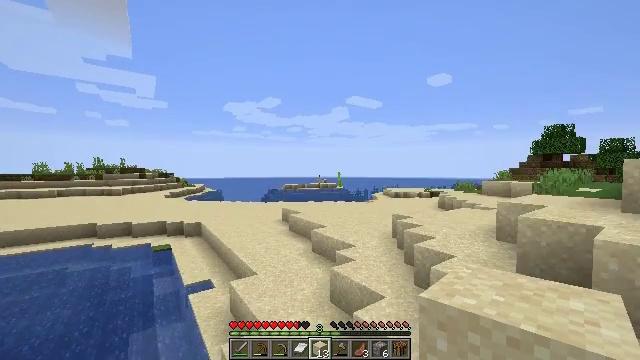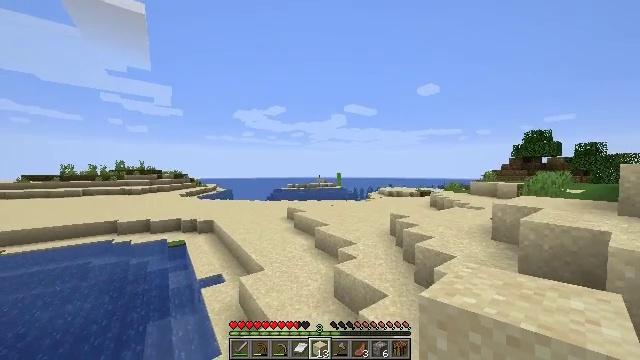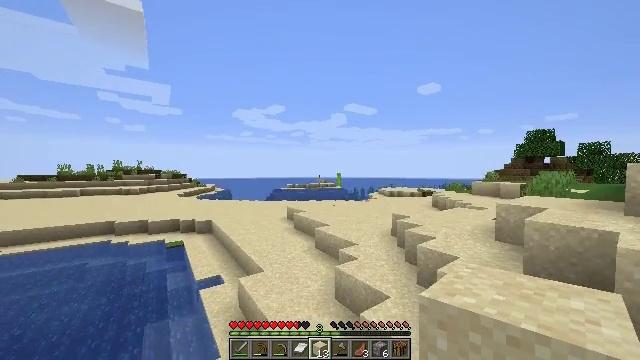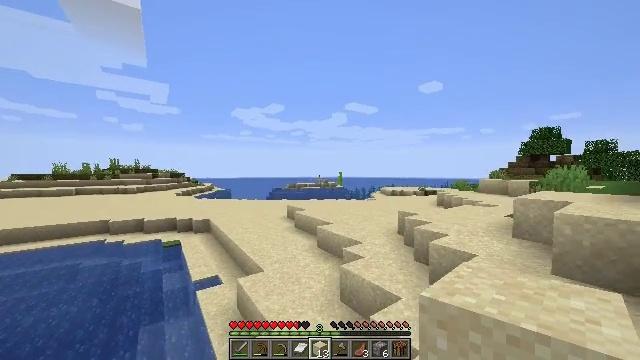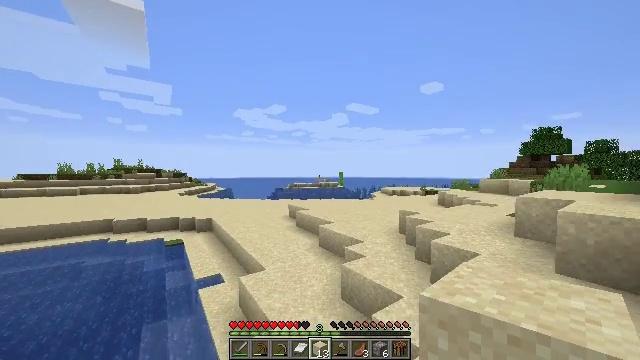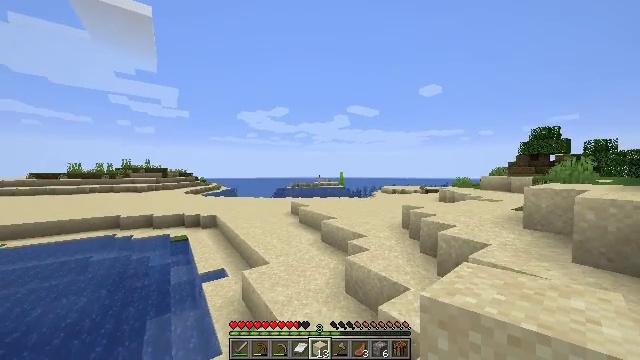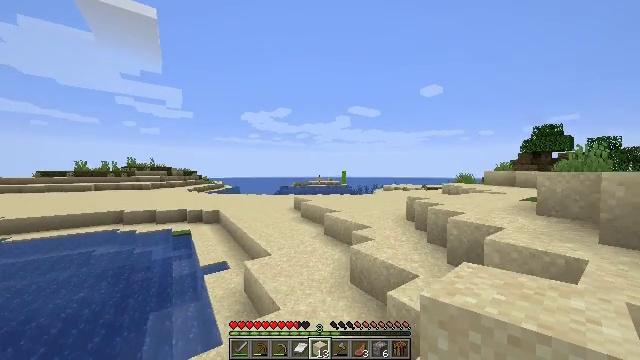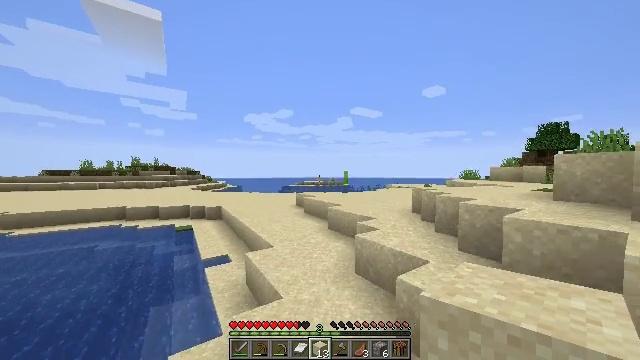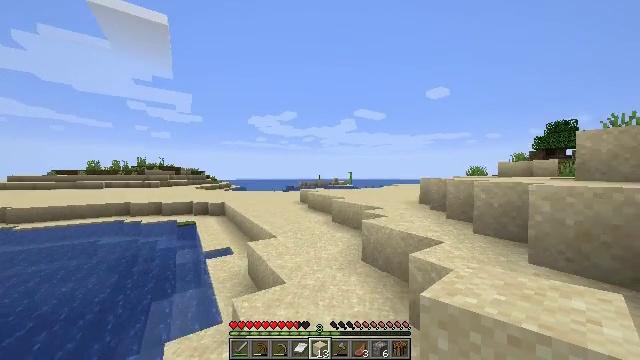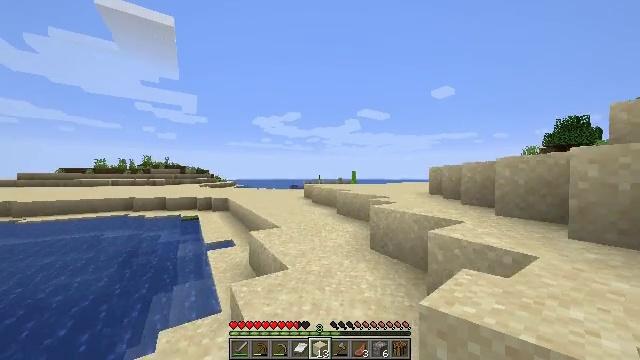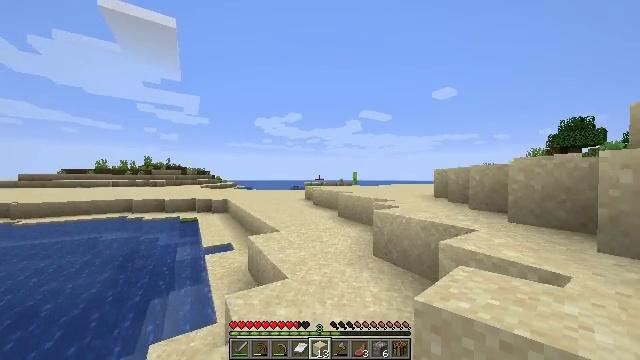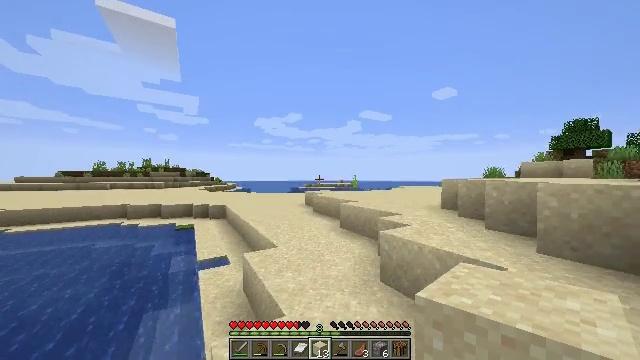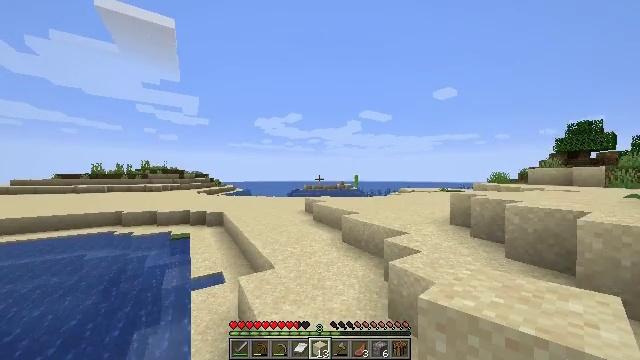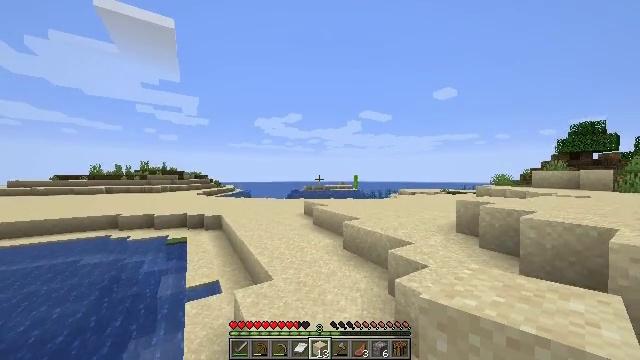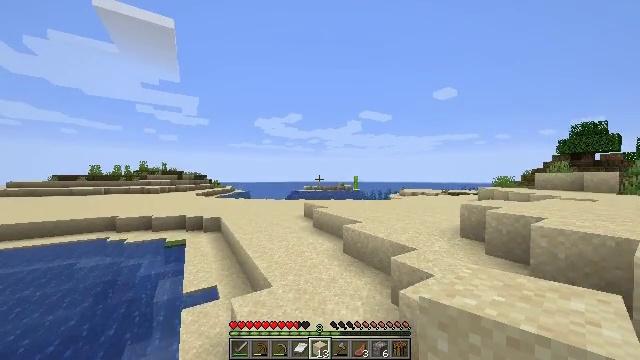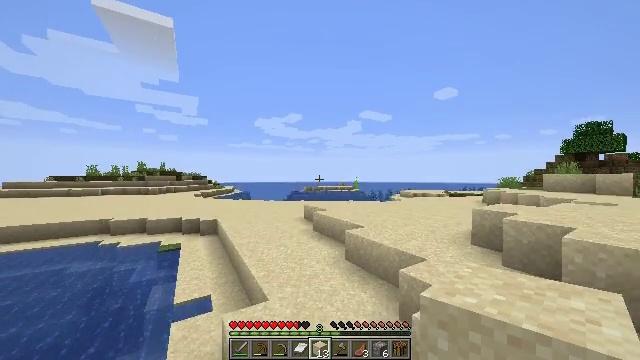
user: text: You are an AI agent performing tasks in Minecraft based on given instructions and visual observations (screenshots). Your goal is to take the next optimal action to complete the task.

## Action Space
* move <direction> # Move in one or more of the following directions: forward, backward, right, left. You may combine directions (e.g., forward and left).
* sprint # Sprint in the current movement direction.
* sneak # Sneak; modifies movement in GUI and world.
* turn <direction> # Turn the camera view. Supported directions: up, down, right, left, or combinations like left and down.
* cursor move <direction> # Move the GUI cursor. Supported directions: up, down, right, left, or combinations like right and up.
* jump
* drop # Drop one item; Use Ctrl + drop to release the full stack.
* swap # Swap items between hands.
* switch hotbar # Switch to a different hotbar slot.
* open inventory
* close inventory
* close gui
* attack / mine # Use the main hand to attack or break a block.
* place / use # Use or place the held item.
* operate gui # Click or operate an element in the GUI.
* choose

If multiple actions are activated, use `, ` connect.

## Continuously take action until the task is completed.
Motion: motion action
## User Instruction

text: Collect sugar cane near water sources.
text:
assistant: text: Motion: move forward, sprint, jump
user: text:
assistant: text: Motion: move forward, sprint, jump
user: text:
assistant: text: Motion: move forward, sprint, jump
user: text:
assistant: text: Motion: move forward, sprint, jump
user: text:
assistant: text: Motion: move forward, sprint, jump
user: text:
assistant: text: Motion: move forward, sprint, jump
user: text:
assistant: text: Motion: move forward, sprint, jump
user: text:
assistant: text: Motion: move forward, sprint
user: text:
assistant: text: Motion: move forward, sprint, turn left, jump
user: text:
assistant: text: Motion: move forward, sprint, jump
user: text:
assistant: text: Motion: move forward, sprint, jump
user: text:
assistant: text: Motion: move forward, sprint, jump
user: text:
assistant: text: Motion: move forward, sprint, jump
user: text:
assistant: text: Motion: move forward, sprint
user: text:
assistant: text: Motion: move forward, sprint
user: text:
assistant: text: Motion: move forward, sprint
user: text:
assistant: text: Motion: move forward, sprint
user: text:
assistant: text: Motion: move forward, sprint
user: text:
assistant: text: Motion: move forward, sprint
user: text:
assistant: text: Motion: move forward, sprint
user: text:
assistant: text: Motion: move forward, sprint, turn left
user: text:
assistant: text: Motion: move forward, sprint, turn left
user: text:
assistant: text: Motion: move forward, sprint, turn left
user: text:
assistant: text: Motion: move forward, sprint, turn left
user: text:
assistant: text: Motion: move forward, sprint, turn left
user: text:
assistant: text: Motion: move forward, sprint, turn left
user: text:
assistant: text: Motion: move forward, turn left
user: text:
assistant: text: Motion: move forward, turn left
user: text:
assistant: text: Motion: move forward, turn left
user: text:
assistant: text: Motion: turn left